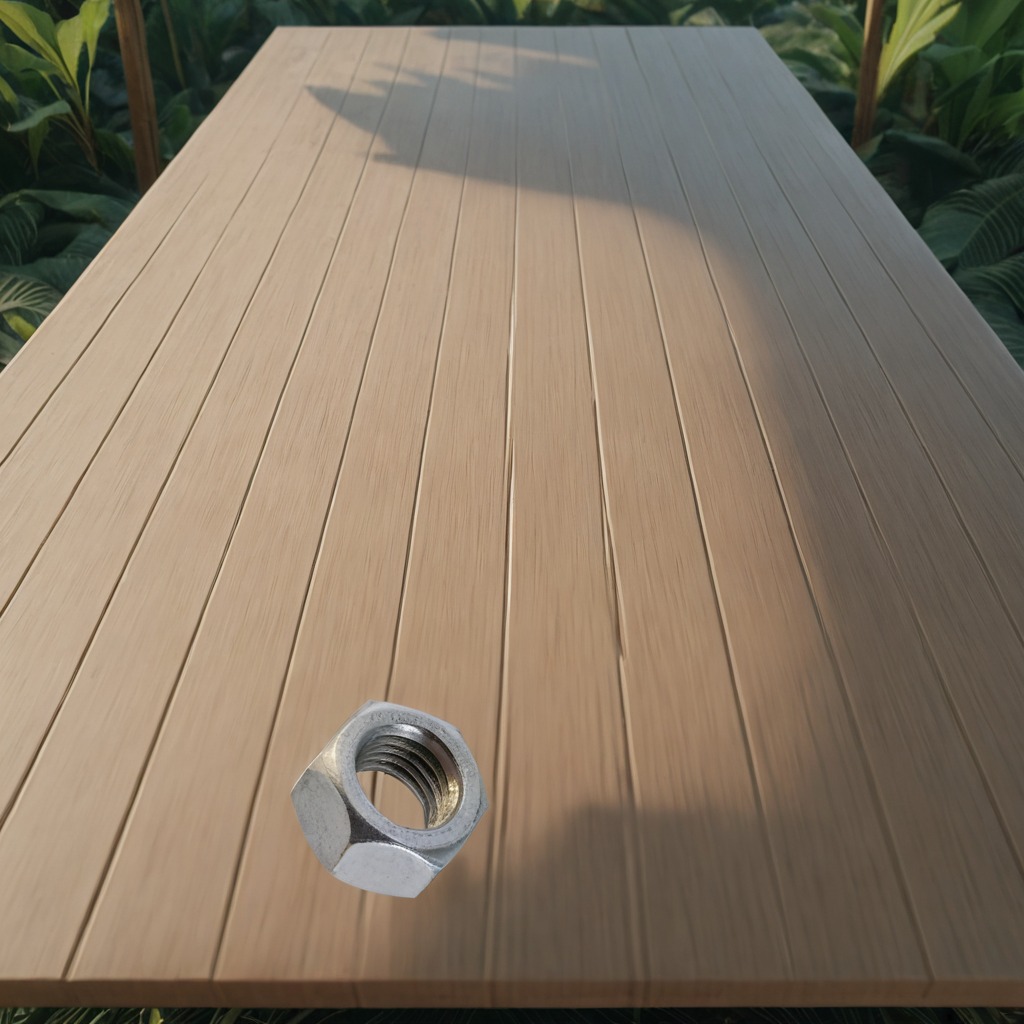
A metal nut lies on a wooden table inside a jungle field workshop tent humid ambient light worn but